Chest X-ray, AP view. Patient: 58 years old, sex F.
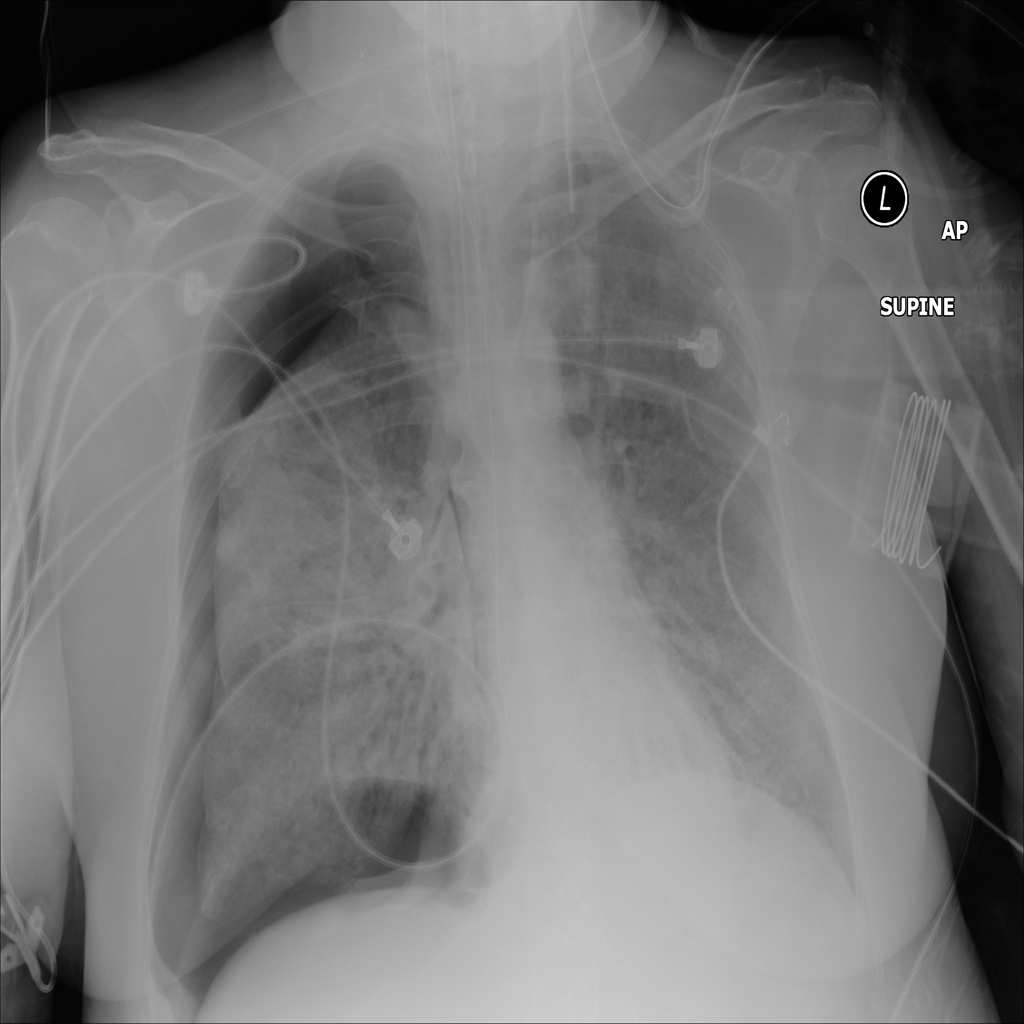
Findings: Atelectasis, Emphysema, Infiltration, Pneumothorax